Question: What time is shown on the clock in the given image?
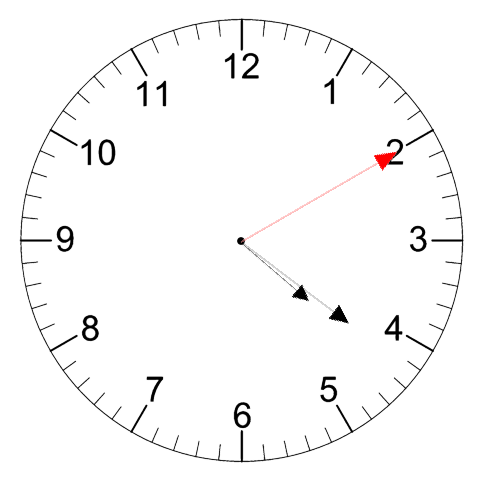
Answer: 04:21:10